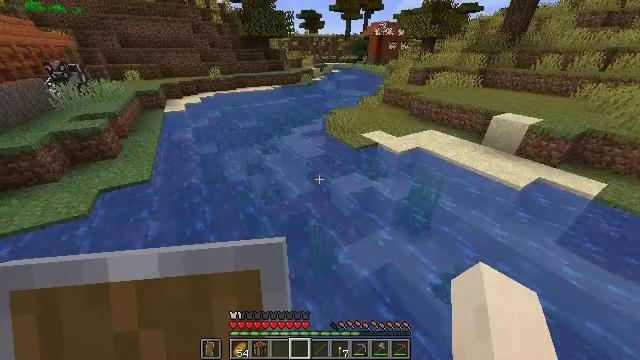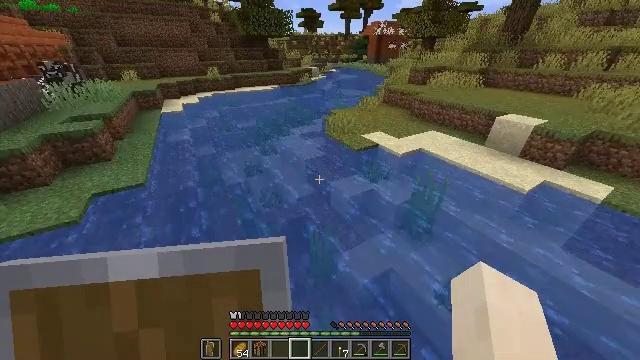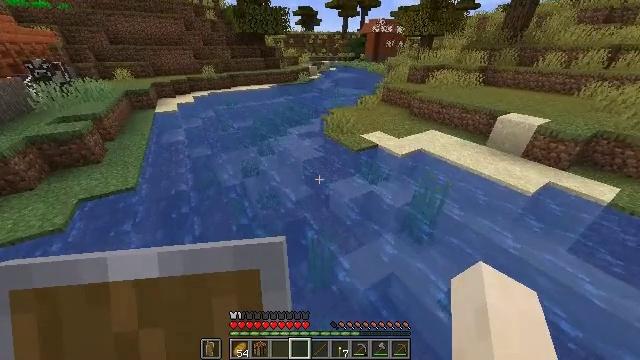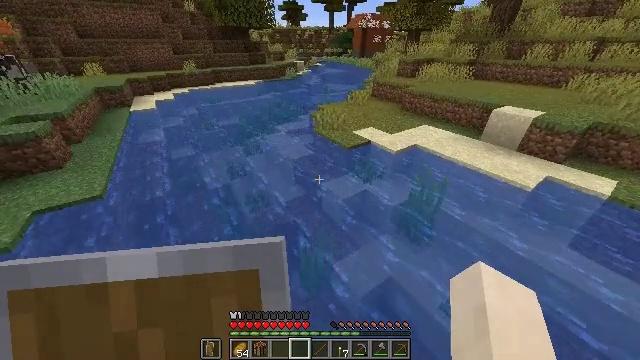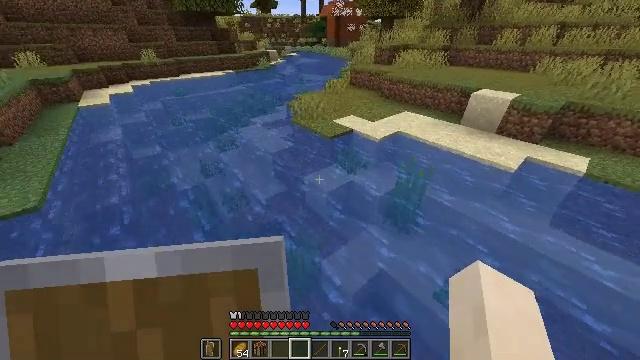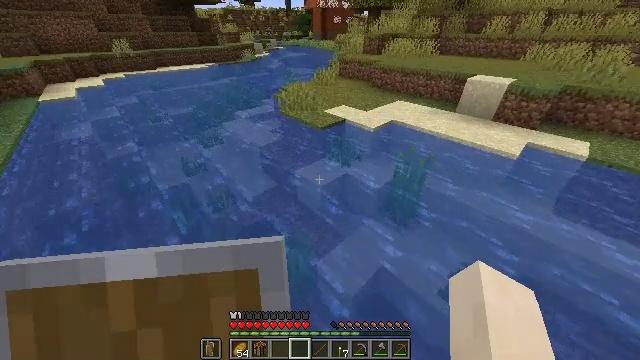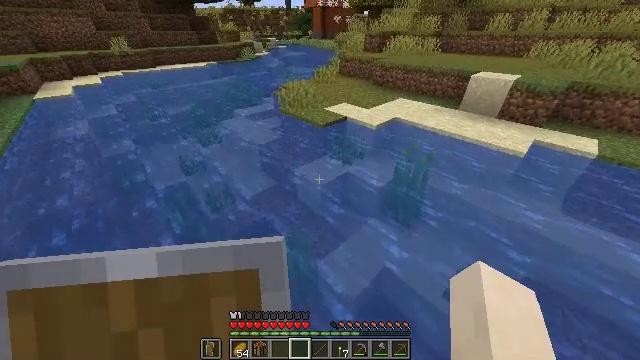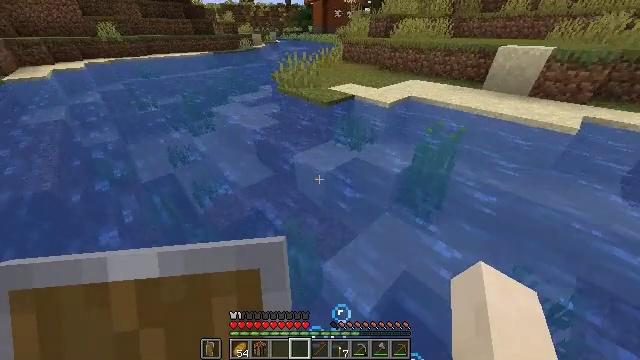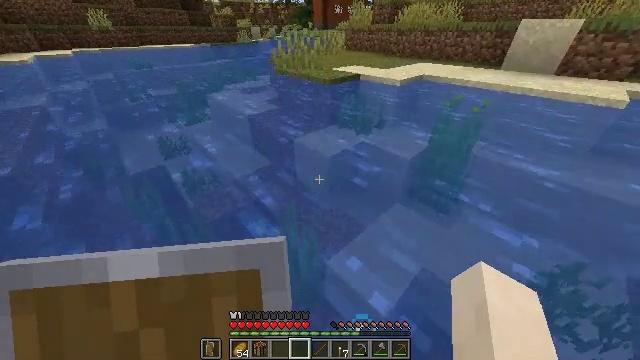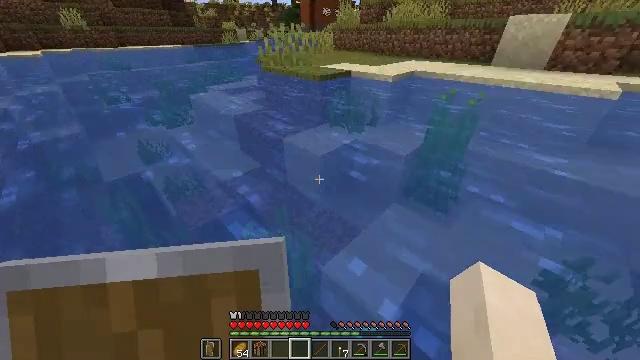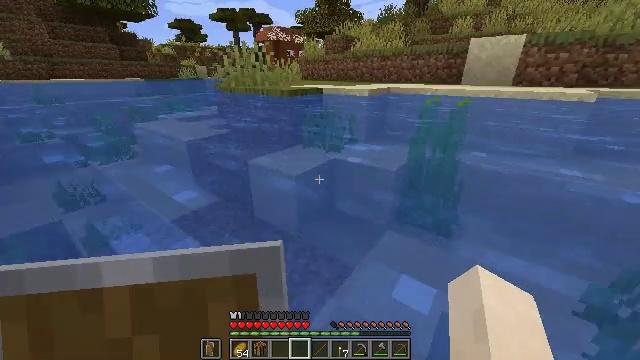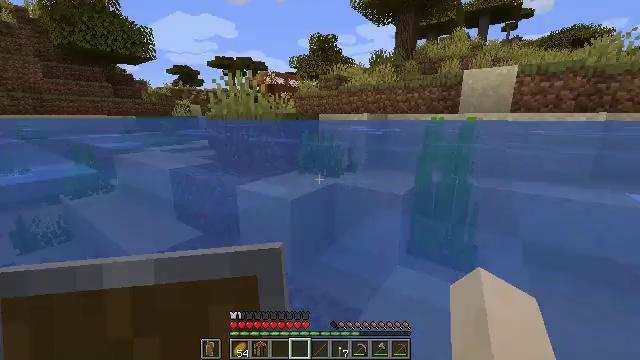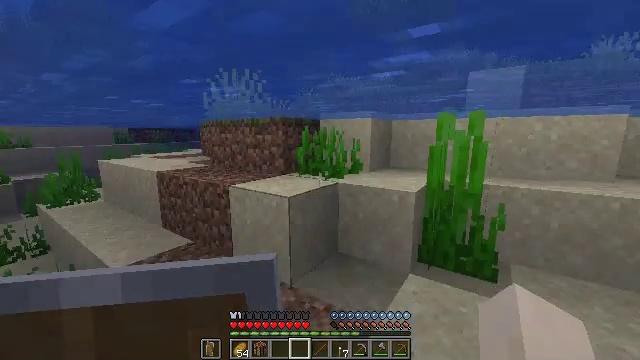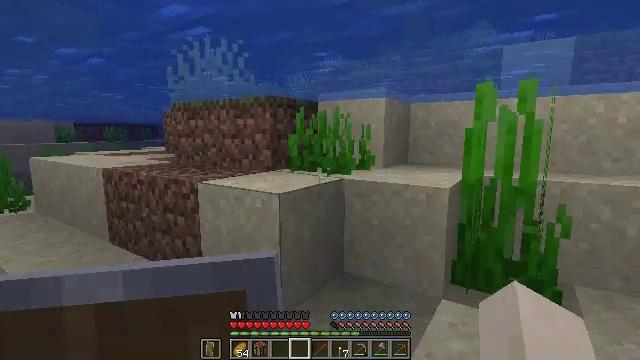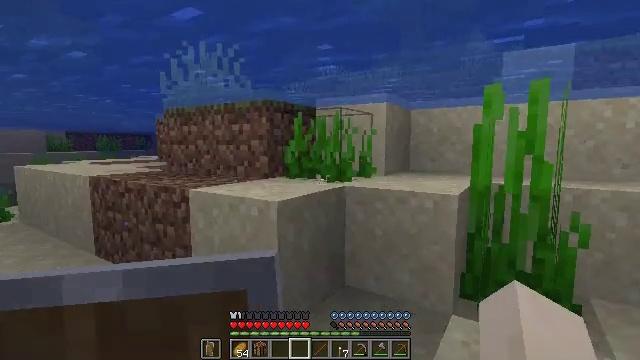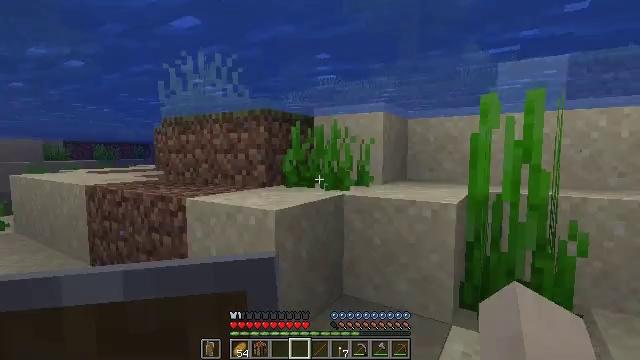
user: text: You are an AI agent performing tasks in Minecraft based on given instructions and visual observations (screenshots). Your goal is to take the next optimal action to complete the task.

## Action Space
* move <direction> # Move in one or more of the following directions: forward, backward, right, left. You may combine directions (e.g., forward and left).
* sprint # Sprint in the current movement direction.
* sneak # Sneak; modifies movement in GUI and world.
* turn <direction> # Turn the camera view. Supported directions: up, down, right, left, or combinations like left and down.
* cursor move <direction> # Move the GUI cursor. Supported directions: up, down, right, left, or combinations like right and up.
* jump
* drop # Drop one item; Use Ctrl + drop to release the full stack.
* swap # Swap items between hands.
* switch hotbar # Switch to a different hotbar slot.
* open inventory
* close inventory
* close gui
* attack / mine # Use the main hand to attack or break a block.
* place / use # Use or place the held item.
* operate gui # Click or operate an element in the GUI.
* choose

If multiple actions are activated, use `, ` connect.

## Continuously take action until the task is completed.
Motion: motion action
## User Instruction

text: Mine the bookshelf to gather resources.
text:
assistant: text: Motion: move forward, sprint, jump
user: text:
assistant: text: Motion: move forward, sprint, jump
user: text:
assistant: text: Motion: move forward, sprint, turn right
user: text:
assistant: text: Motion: move forward, sprint, turn right and down
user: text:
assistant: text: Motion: move forward, sprint, turn right
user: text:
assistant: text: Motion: move forward, sprint
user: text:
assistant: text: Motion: move forward, sprint
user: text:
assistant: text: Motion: move forward, sprint
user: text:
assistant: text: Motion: move forward, sprint, turn right and up
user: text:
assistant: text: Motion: move forward, sprint, turn right and up
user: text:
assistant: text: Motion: move forward, sprint, turn right and up
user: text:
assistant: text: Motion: move forward, sprint, turn up, jump
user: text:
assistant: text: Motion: move forward, sprint, turn right and up, jump
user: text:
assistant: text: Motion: move forward, sprint, turn up, jump
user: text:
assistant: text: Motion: move forward, sprint, turn up, jump
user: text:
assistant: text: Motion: move forward, sprint, turn up, jump
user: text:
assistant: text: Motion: move forward, sprint, turn up, jump
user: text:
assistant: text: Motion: move forward, sprint, jump
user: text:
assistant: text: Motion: move forward, sprint, jump
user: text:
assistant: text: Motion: move forward, sprint, jump
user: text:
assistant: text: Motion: move forward, sprint, jump
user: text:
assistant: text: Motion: move forward, sprint, jump
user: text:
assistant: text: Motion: move forward, sprint, jump
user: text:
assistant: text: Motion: move forward, sprint, jump
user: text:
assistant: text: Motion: move forward, sprint, jump
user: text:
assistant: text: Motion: move forward, sprint, jump
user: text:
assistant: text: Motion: move forward, sprint, jump
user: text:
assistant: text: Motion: move forward, sprint, jump
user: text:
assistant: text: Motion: move forward, sprint, jump
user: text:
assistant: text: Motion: move forward, sprint, jump